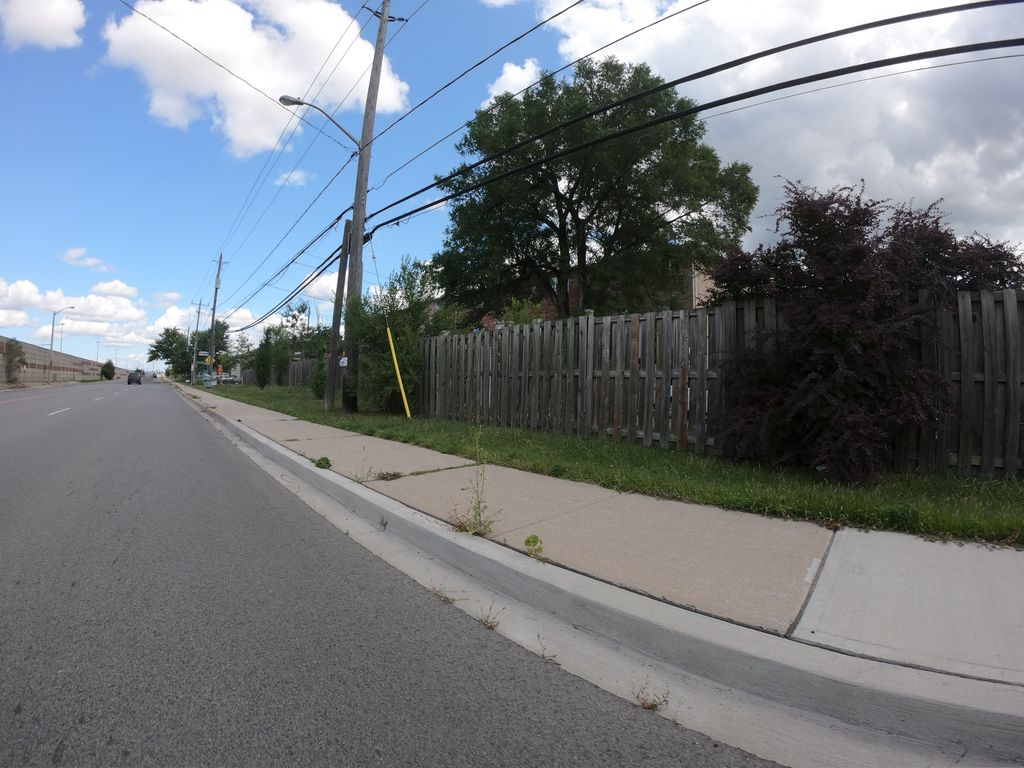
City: toronto